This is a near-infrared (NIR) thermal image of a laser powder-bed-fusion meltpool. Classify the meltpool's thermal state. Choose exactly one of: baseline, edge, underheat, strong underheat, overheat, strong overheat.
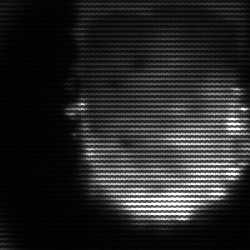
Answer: baseline